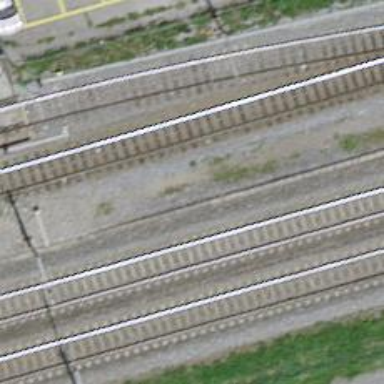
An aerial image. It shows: Rail yard with electrified contact lines for railway operations.